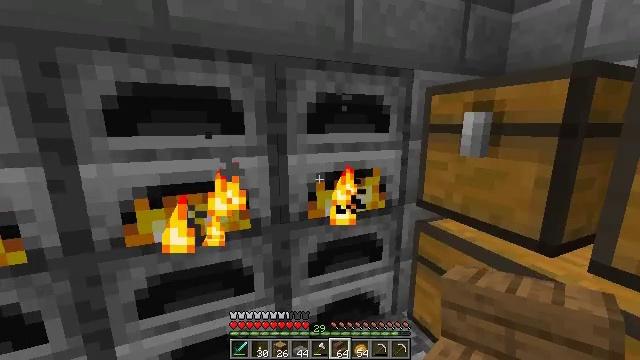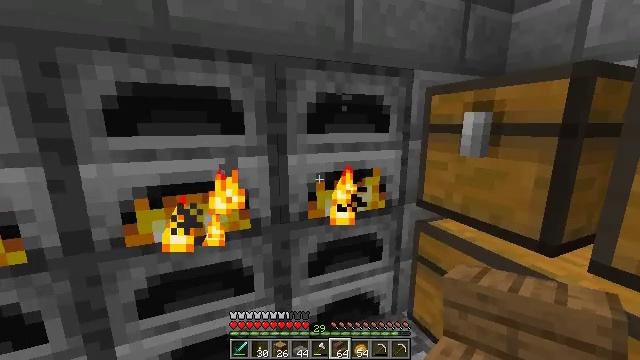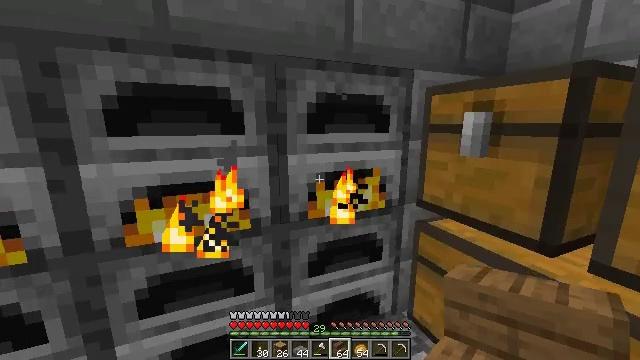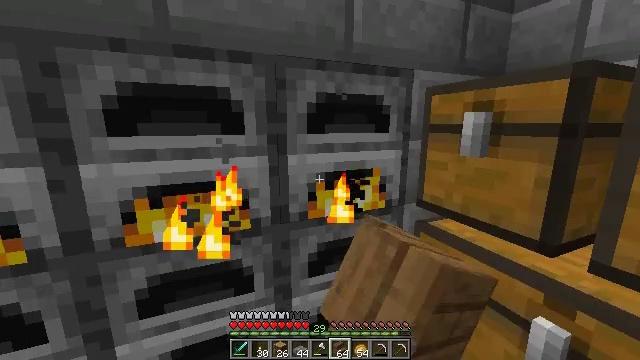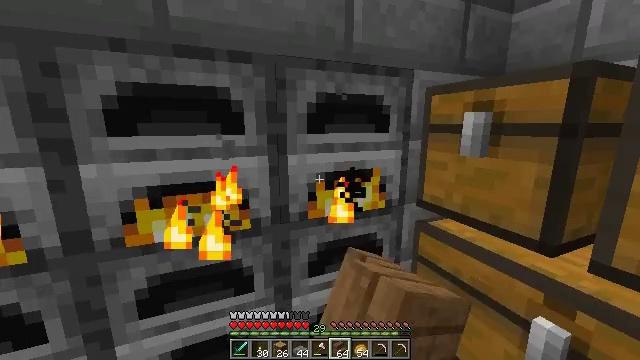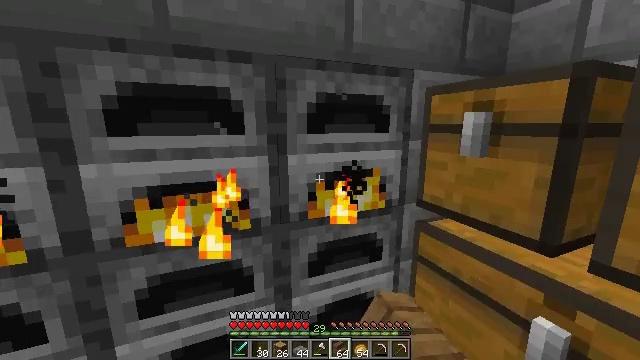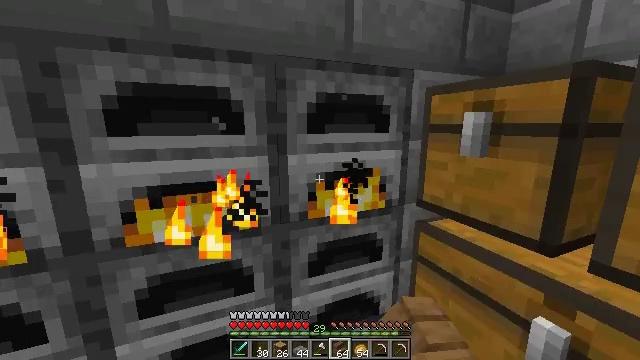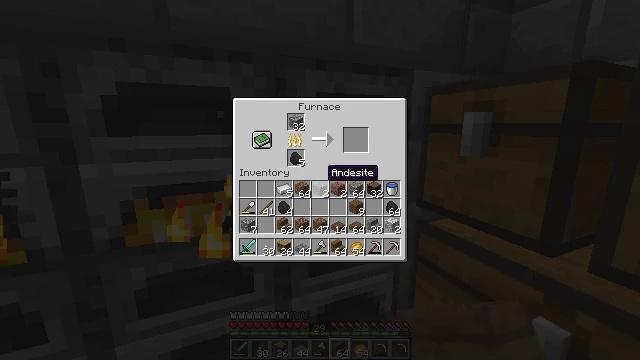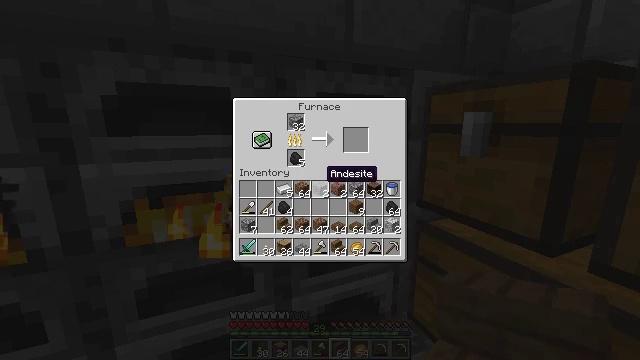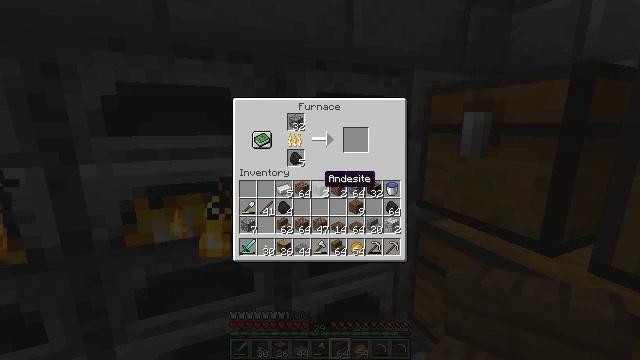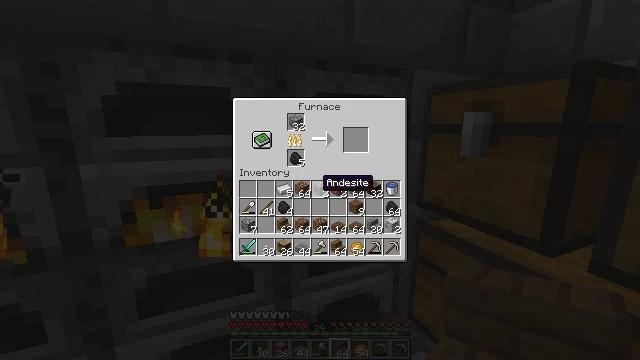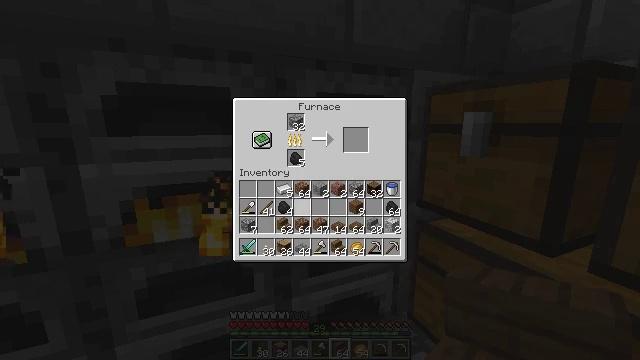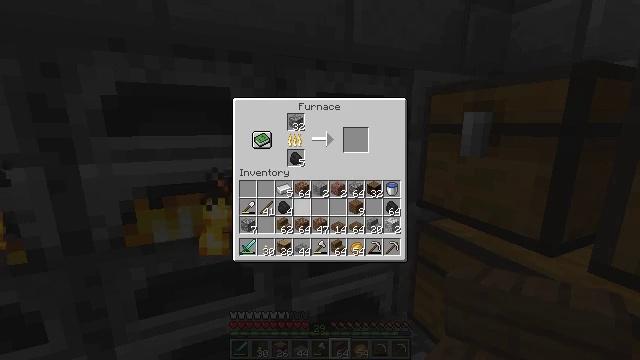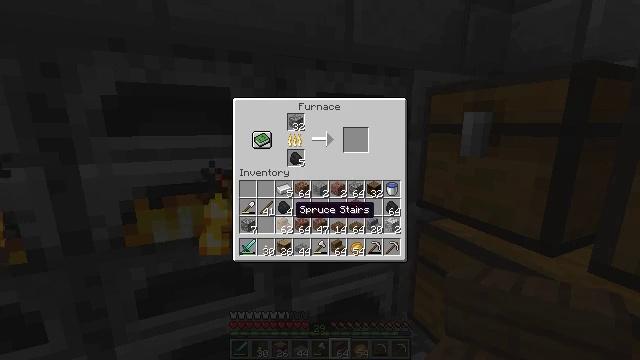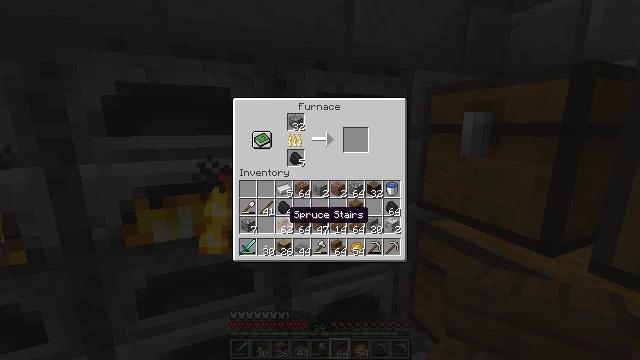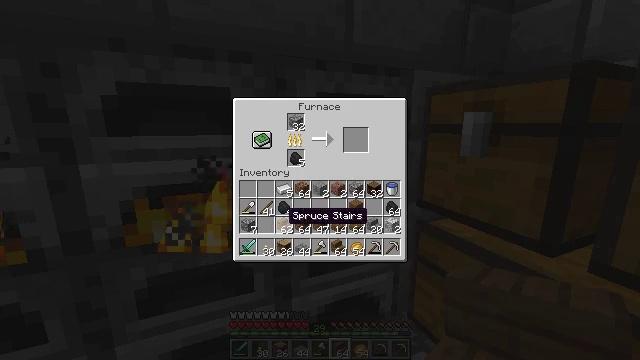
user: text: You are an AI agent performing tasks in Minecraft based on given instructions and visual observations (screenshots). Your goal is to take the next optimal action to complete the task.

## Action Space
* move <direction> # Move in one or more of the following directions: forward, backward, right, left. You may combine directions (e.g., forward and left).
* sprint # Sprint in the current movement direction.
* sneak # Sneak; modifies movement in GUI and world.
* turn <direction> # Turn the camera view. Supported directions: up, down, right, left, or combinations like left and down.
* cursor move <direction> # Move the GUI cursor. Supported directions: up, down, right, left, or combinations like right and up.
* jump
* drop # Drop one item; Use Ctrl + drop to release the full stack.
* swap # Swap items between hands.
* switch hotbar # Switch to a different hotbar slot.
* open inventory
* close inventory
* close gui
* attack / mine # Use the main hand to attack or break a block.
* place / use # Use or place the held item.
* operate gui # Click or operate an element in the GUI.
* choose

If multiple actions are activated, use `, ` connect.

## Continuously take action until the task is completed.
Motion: motion action
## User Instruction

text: Pick up the birch slab after breaking it.
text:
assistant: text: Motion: no_op
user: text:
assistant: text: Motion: use / place
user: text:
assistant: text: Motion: use / place
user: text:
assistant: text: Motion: use / place
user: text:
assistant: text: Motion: no_op
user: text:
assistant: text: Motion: no_op
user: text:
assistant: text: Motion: open gui
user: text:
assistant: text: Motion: no_op
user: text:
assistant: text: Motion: no_op
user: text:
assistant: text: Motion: sneak
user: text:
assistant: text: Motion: sneak, cursor move down
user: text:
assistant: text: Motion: sneak, cursor move left and down
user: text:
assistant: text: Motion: sneak, cursor move left and down
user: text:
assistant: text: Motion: sneak
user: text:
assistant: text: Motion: sneak
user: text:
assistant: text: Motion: sneak
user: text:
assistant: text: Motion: sneak, cursor move up
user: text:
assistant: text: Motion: sneak
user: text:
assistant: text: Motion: sneak
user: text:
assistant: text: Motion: sneak, operate gui
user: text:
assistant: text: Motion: sneak, operate gui
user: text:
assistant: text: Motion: sneak, operate gui
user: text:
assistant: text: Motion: sneak
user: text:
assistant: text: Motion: sneak
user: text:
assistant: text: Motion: no_op
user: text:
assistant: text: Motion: no_op
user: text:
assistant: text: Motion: no_op
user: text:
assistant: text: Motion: turn left, close gui
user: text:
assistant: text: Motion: turn left, open inventory
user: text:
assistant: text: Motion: turn left, open inventory